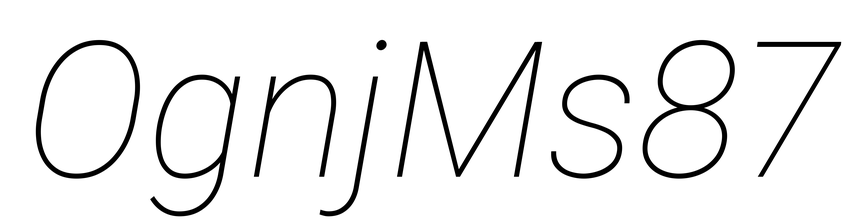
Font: Roboto-Italic_Thin_Italic